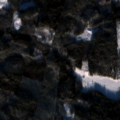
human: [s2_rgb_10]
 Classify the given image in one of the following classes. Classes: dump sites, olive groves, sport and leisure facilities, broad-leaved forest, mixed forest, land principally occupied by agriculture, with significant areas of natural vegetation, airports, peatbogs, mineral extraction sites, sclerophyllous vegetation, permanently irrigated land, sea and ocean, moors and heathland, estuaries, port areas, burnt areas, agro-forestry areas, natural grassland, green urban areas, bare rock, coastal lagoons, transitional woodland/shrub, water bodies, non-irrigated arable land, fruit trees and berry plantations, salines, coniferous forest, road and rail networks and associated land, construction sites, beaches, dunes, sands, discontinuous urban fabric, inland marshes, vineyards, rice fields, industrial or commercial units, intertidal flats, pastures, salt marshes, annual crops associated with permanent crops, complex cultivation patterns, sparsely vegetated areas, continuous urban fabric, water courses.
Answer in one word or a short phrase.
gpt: land principally occupied by agriculture, with significant areas of natural vegetation, coniferous forest, mixed forest